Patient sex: F
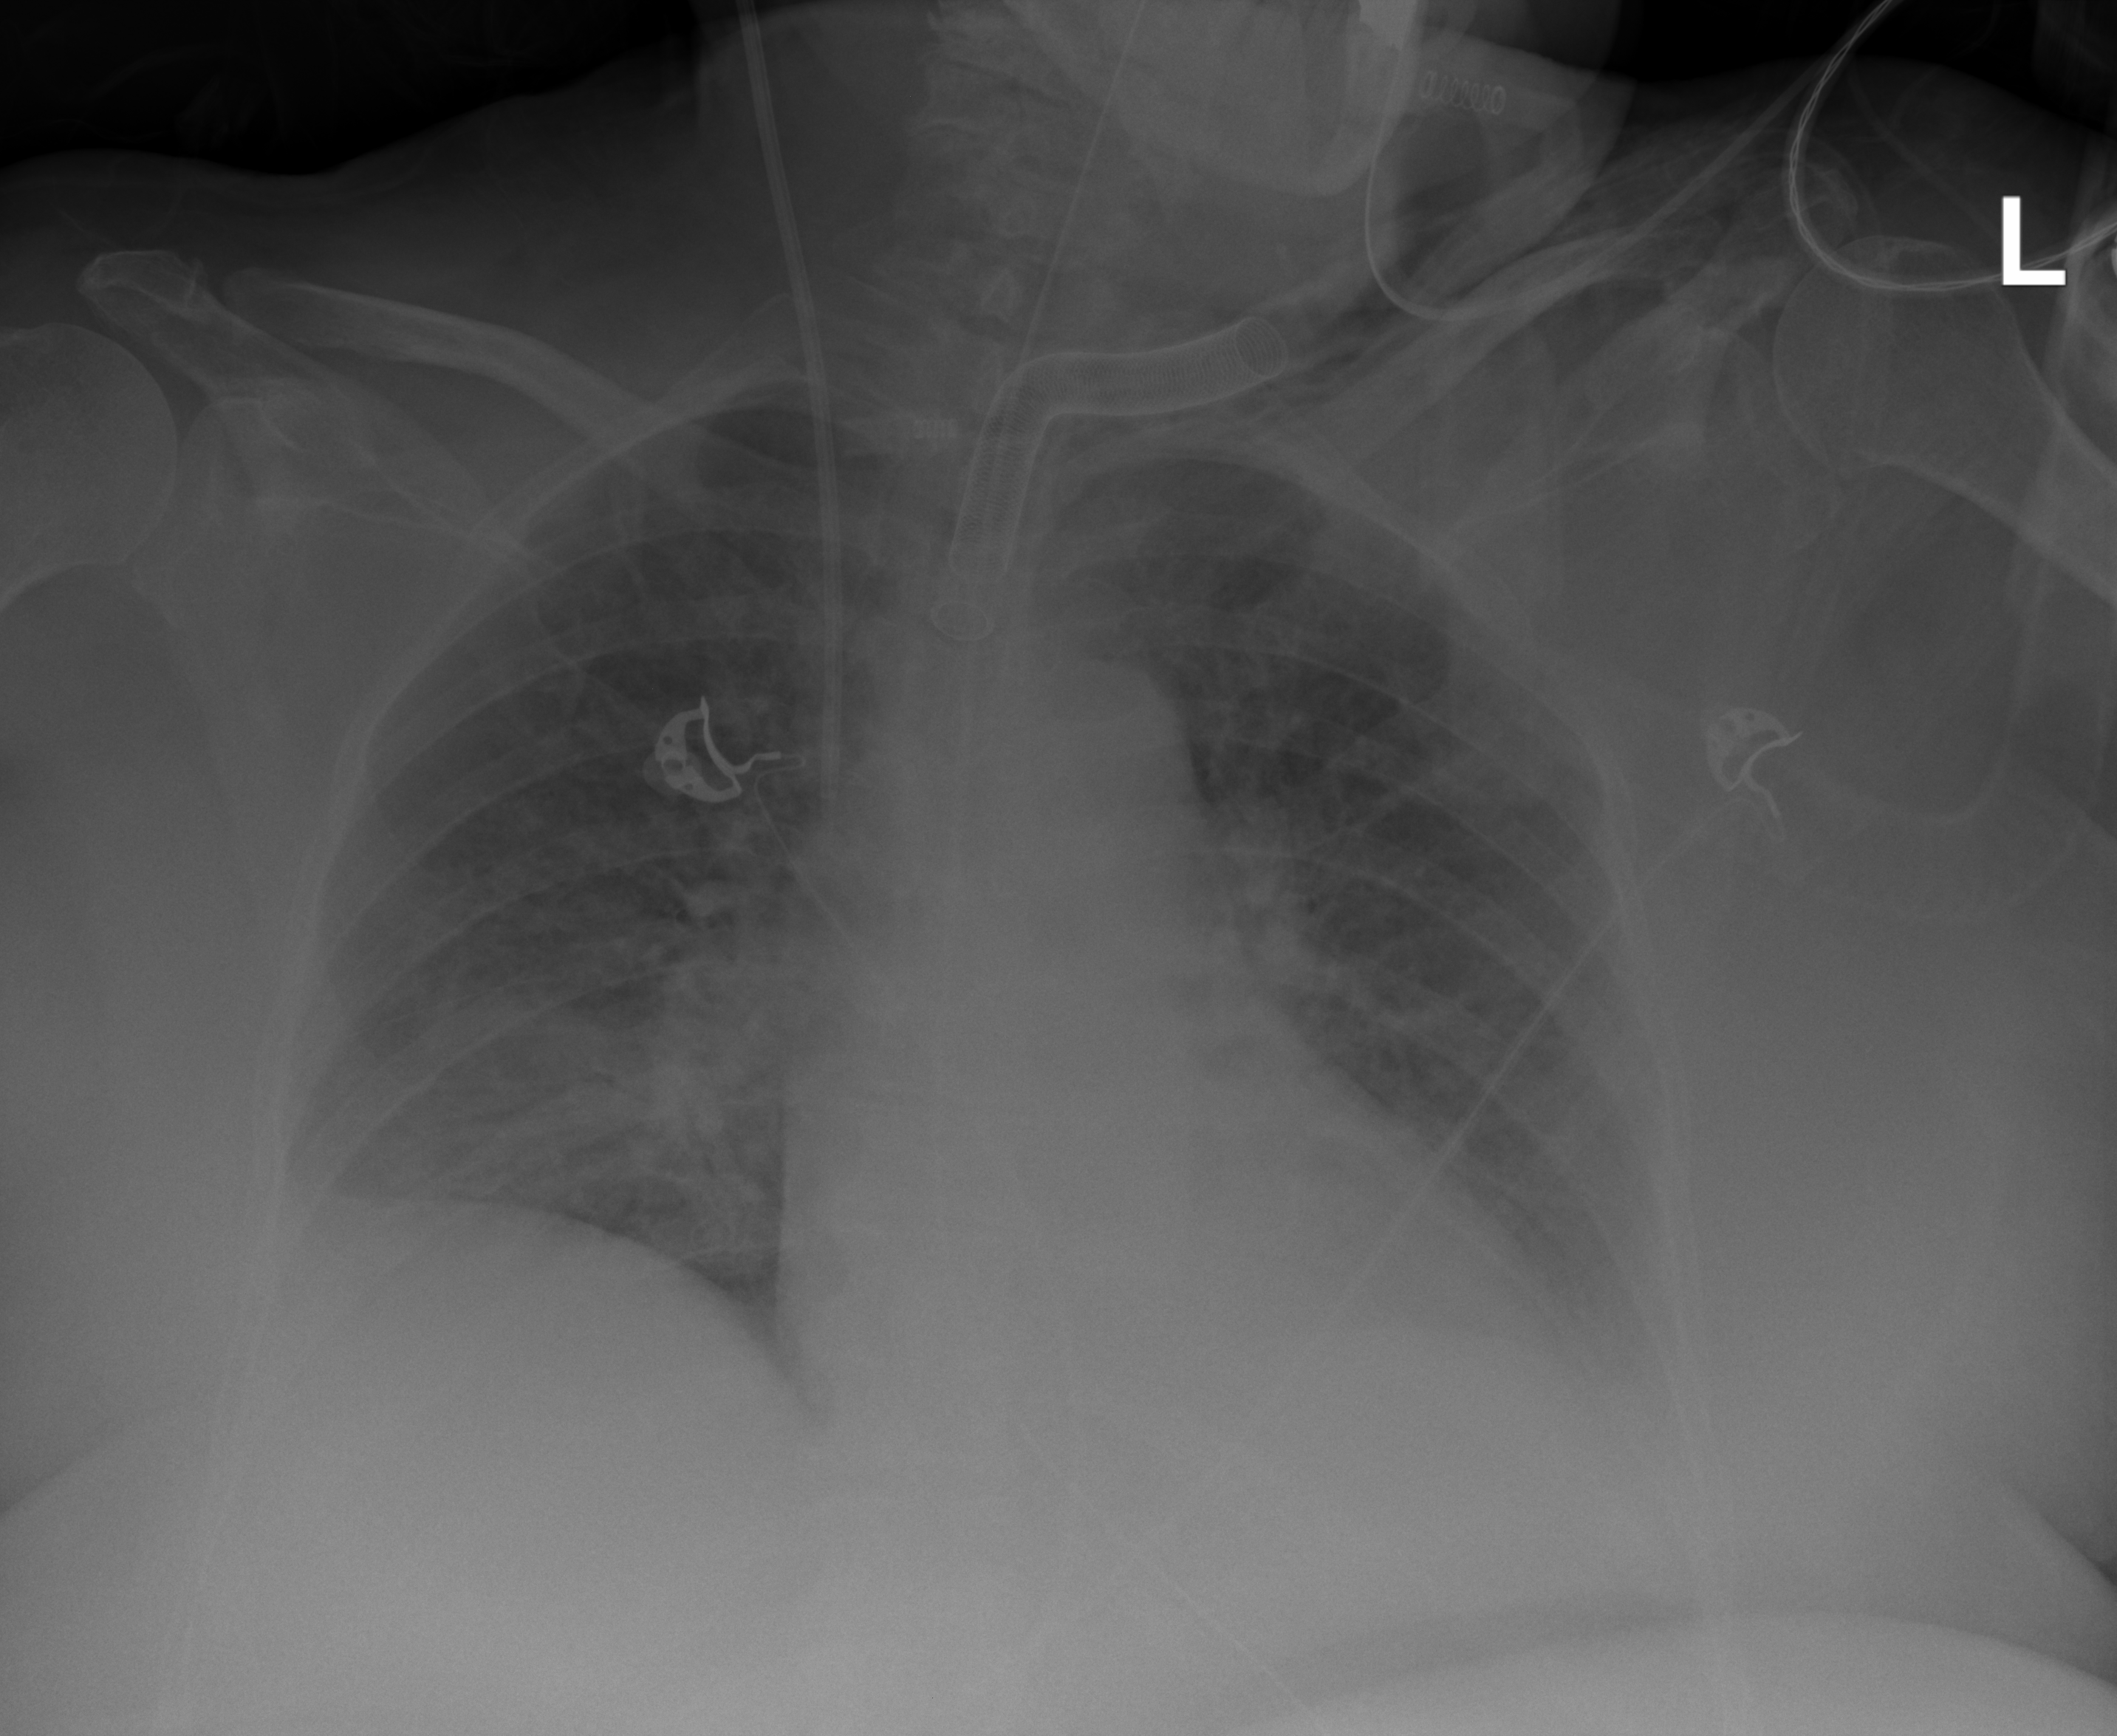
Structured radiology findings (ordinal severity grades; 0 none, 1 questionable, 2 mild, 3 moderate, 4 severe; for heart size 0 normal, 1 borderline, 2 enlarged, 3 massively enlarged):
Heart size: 0
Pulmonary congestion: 2
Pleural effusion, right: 2
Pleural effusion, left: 2
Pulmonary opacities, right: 2
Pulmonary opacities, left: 2
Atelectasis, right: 2
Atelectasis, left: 2